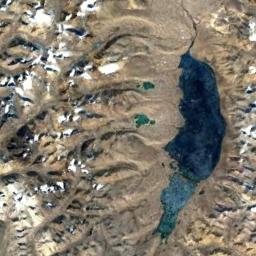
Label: lake